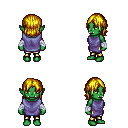
a pixel art fantasy rpg character, female body template, orc, green skin, chain tabard jacket, gold greaves, blonde long bangs hairstyle, white cloth bandages, four views (front, back, left, right), 2x2 character sprite sheet, small pixel art, hard edges, no anti-aliasing